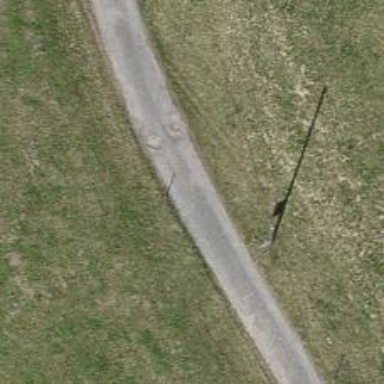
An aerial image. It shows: Track with grade 1 quality.